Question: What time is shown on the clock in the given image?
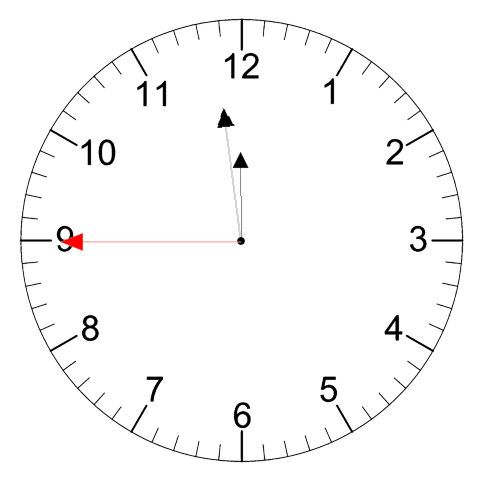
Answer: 11:58:45